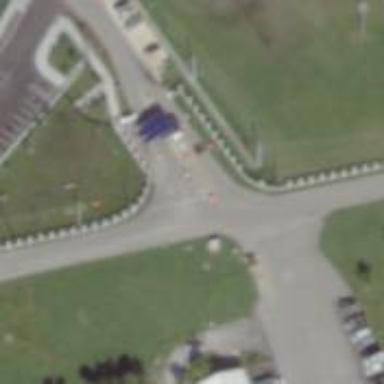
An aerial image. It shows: Solid stop line on the road marking.